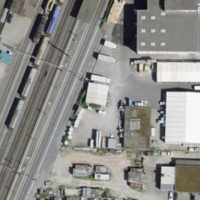
EUNIS habitat code: 54
Species observed at this site:
Milvus milvus